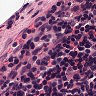
Metastatic tissue present: no